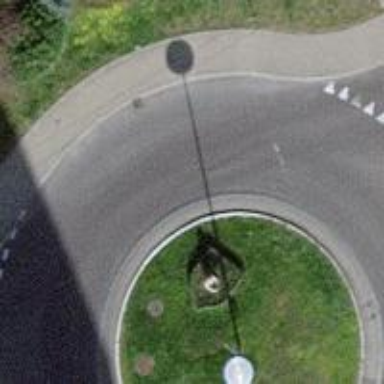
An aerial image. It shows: Tertiary road encircling roundabout with trolley wires.